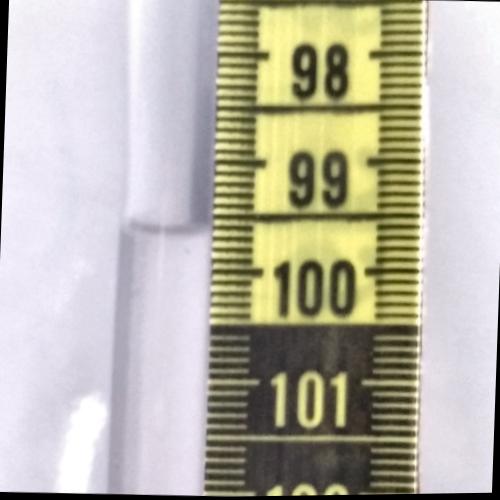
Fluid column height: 99.7 cm